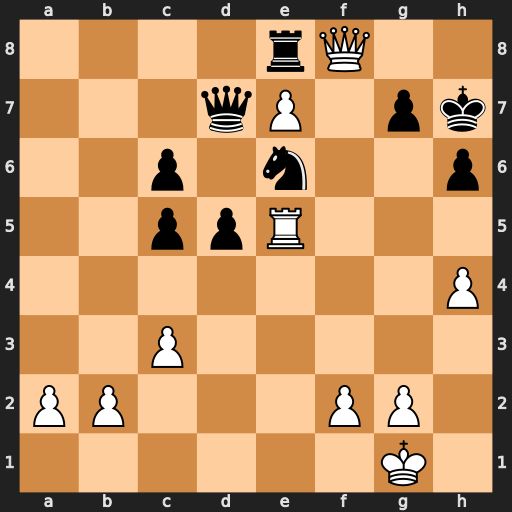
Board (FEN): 4rQ2/3qP1pk/2p1n2p/2ppR3/7P/2P5/PP3PP1/6K1
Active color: w
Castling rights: -
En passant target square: -
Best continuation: Qf5+ Kg8 Qxe6+ Qxe6 Rxe6